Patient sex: F
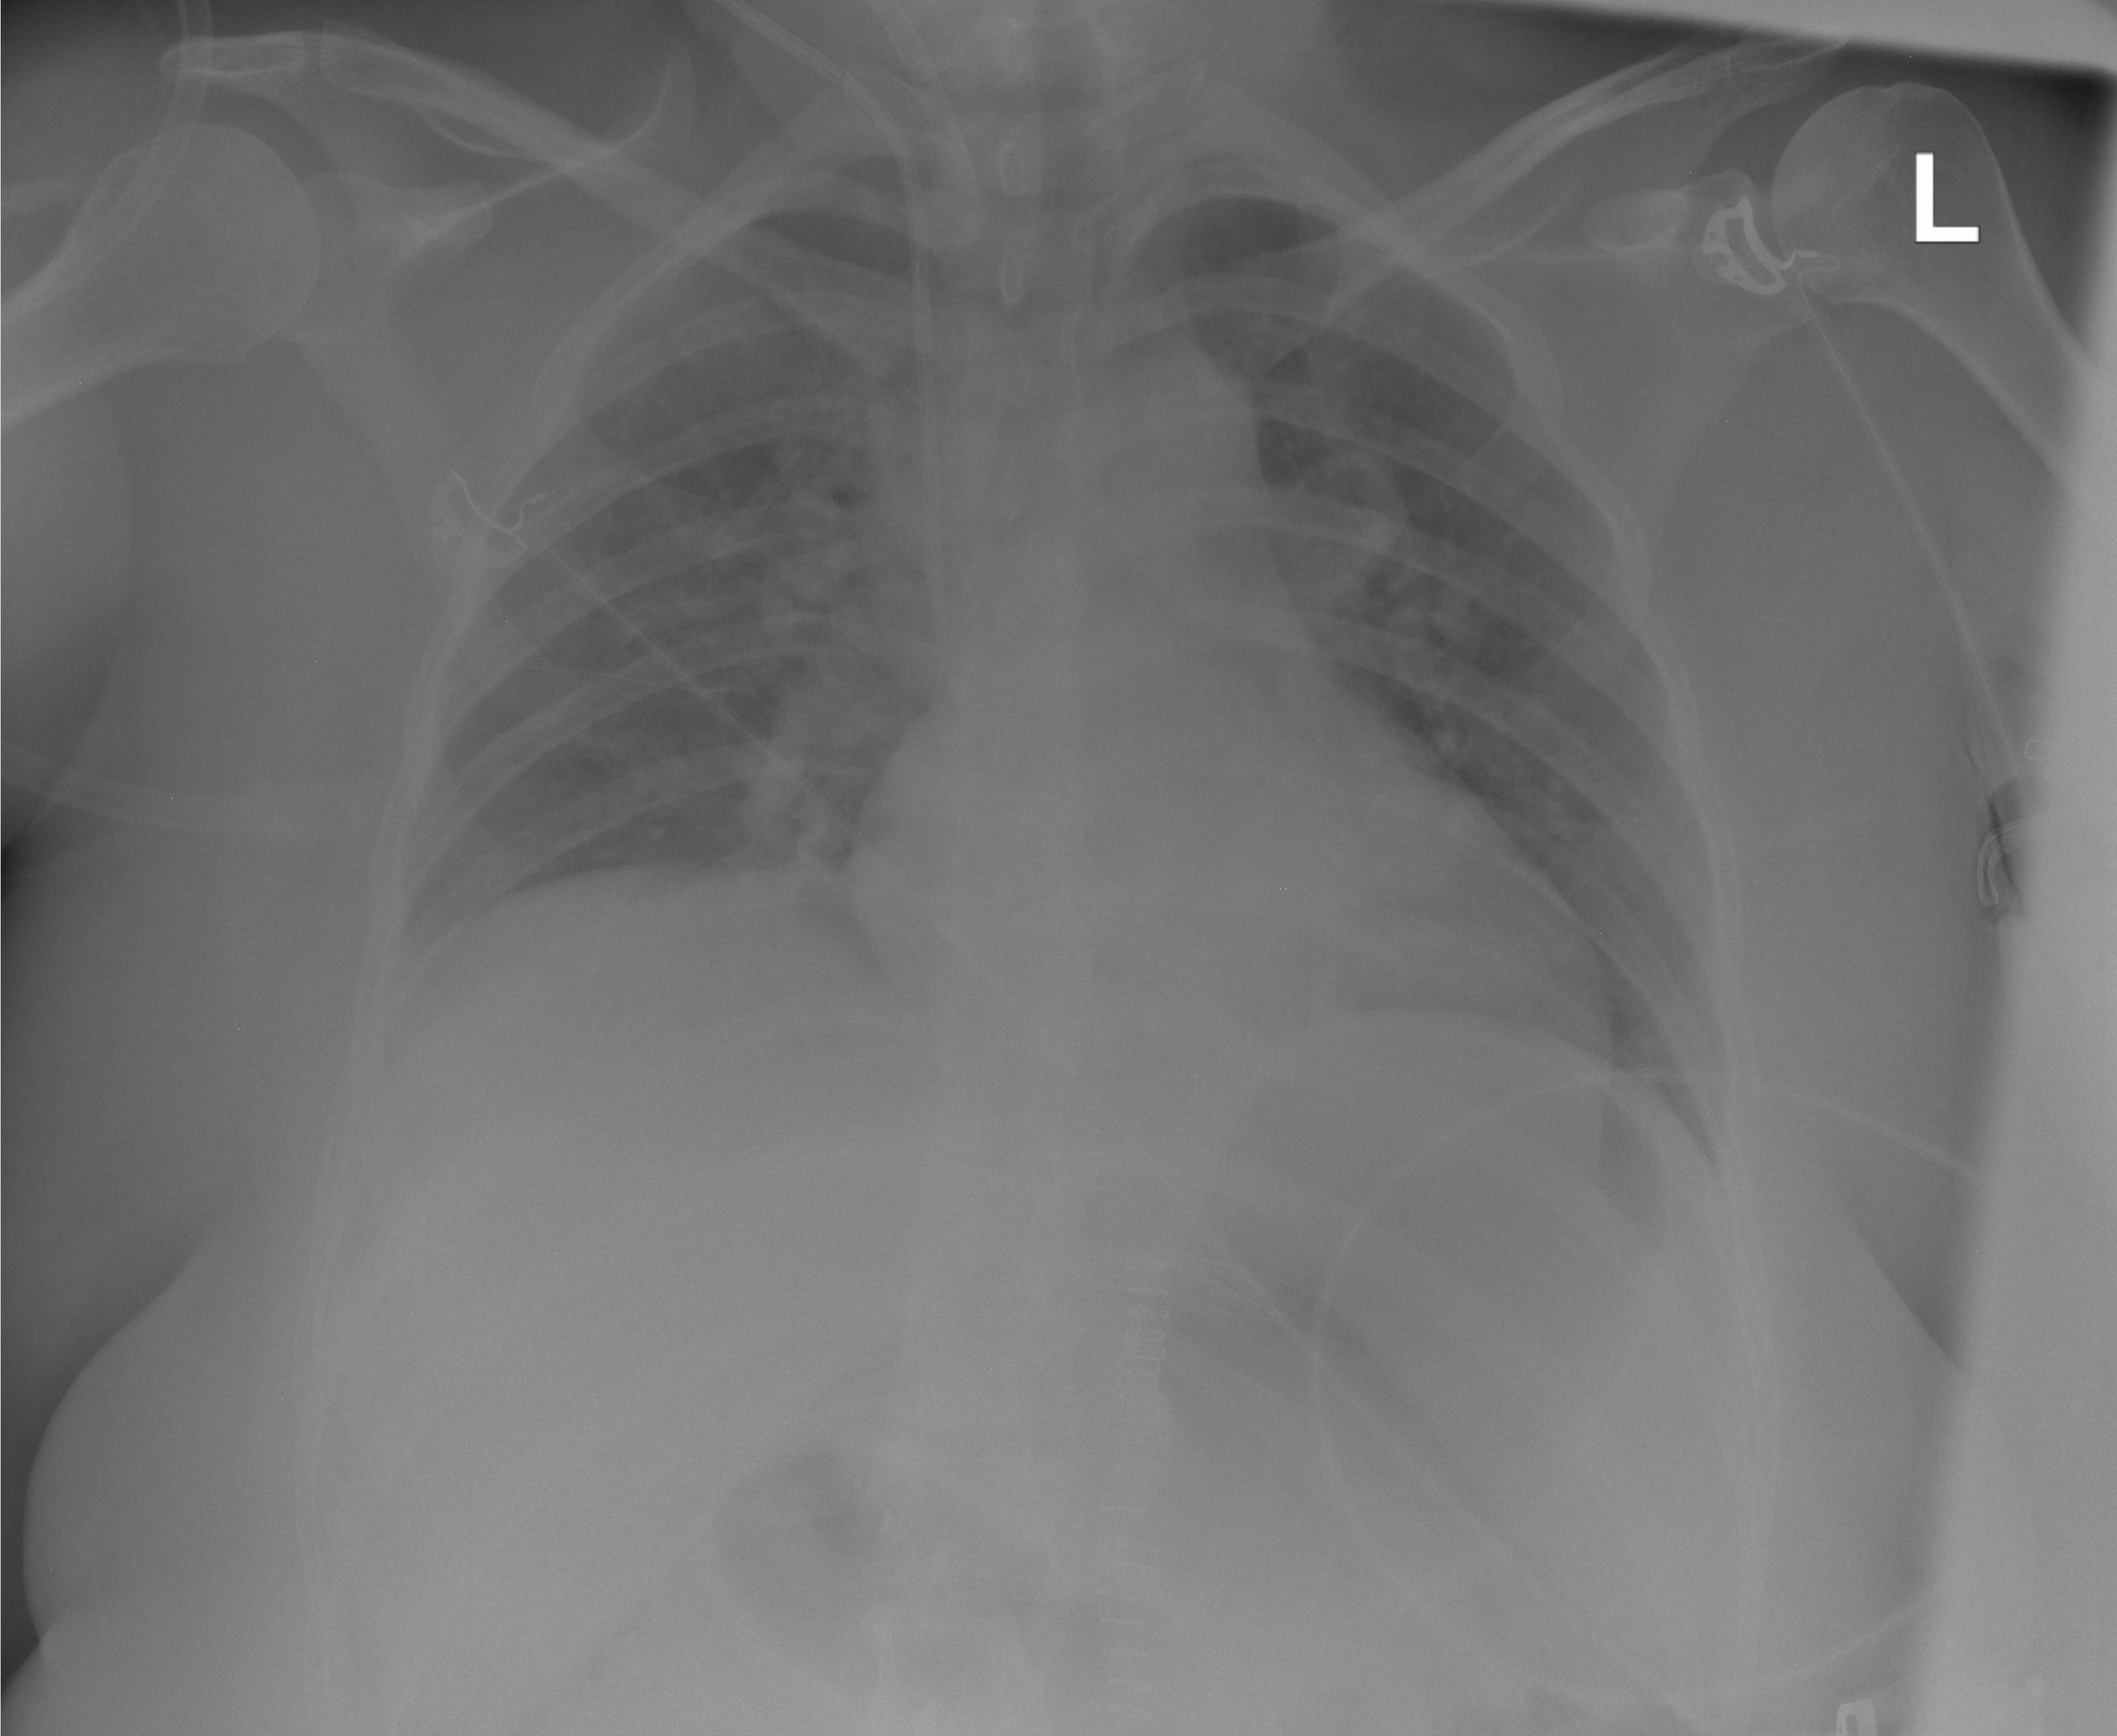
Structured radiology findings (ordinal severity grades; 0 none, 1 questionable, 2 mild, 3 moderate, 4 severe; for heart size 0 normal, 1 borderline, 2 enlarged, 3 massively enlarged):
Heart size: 0
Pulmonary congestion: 2
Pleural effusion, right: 0
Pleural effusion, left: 0
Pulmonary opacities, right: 0
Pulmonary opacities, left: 0
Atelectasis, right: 2
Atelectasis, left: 0